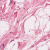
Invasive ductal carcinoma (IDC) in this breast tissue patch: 0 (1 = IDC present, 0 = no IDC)